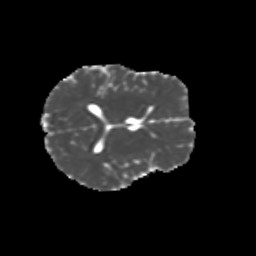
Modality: MD
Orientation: axial
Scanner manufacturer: siemens
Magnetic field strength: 3 T
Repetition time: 9.2 s
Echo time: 0.084 s